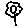
Label: flower